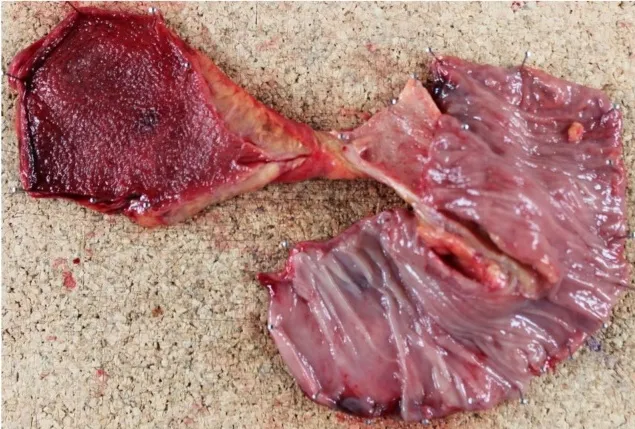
Pathological specimen from the patient in case 3. . A. Excised specimen.
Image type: medical_photograph (other_medical_photograph)